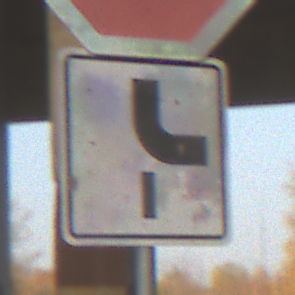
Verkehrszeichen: VerlaufVorfahrtsstrasse10
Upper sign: Stop
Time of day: SunriseSunset
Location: Roofed (Suburban)
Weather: Clear
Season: NotSpecified
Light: Natural